Question: Im trying to do a structure like I have in my image below. A list of users with 3 items in each column.
But Im not having sucess doing this.

I have my example here with what Im having:
<URL>
Can you give me a help to understand what is wrong in my code?
This is my html:
'''
<div id="wrapper">
<div id="header">
<div id="left">
<h1>Services</h1>
</div>
<div id="right">
<span>User:</span>
<span>John</span>
<a href="#">(close)</a>
</div>
</div>
<div id="menu">
<ul>
<li><a href="#">Link 1</a></li>
<li><a href="#">Link 2</a></li>
<li><a href="#">Link 3</a></li>
<li><a href="#">Link 4</a></li>
<li><a href="#">Link 5</a></li>
<li><a href="#">Link 6</a></li>
</ul>
</div>
<div id="content">
<h2>User</h2>
<form>
Order by:<select>
<option value="Test" name="test">test</option>
<option value="Test" name="test">test</option>
<option value="Test" name="test">test</option>
</select>
All: <select>
<option value="Test" name="test">test</option>
<option value="Test" name="test">test</option>
<option value="Test" name="test">test</option>
</select>
Status:<select>
<option value="Test" name="test">test</option>
<option value="Test" name="test">test</option>
</select>
<input type="submit" Value="Update"/>
</form>
<div id="lists_container">
<div class="list1">
<ul>
<li><img src="http://placehold.it/50x80"/></li>
<li><a href="#">Link 1</a></li>
<li><a href="#">Link 2</a></li>
<li><a href="#">Link 3</a></li>
<li><a href="#">Link 3</a></li>
</ul>
</div>
<div class="list2">
<ul>
<li><img src="http://placehold.it/50x80"/></li>
<li><a href="#">Link 1</a></li>
<li><a href="#">Link 2</a></li>
<li><a href="#">Link 3</a></li>
<li><a href="#">Link 3</a></li>
</ul>
</div>
<div class="list3">
<ul>
<li><img src="http://placehold.it/50x80"/></li>
<li><a href="#">Link 1</a></li>
<li><a href="#">Link 2</a></li>
<li><a href="#">Link 3</a></li>
<li><a href="#">Link 3</a></li>
</ul>
</div>
</div>
</div>
</div>
'''
And my css:
'''
*{margin:0;padding:0;}
#wrapper{
width:900px; margin:0 auto;
}
#header{
width:100%; float:left;
}
#header #left {
float:left;
}
#header #right {
float:right;
}
#header #right a{
color:#000;
}
#menu{
width:100%; float:left; height:50px; background:#ccc;
}
#menu ul{
list-style:none;
}
#menu ul li {
float:left;line-height:50px;
}
#menu ul li a{
text-decoration:none; color:#000; display:block; margin-right:20px;
}
#menu ul li a:hover{
color:#fff; background:#000;
}
#content {
float:left; width:100%; margin-top:20px;
}
#lists_container{
float:left;width:100%;
}
.list1 ul li img{
float:left; margin-right:10px;
}
.list1 ul li{
list-style:none;
}
.list2{
float:left;
}
.list2 ul li img{
float:left; margin-right:10px;
}
.list2 ul li{
list-style:none;
}
.list2 ul{
list-style:none;
}
.list3 ul{
list-style:none;
}
'''
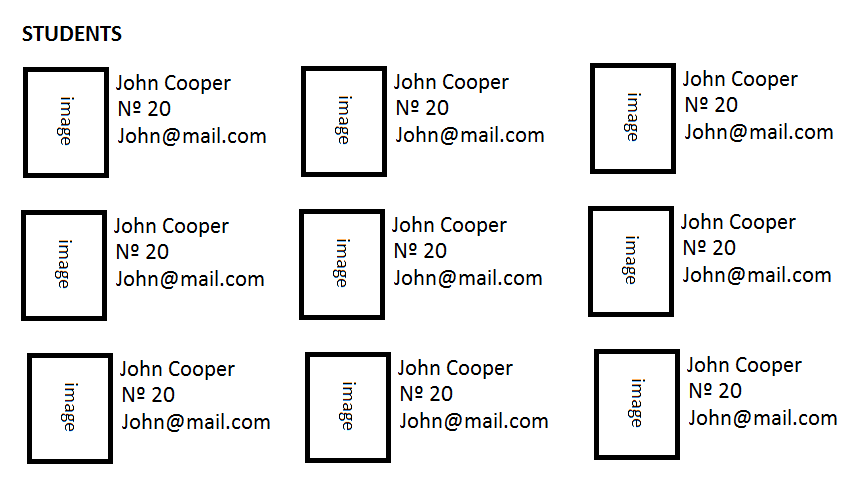
Answer: no time to debug your code, but I'm providing you with a solution that is quite clean in order to display a grid of results.
Check it here:
<URL>
You should just adjust the width of every li element to match your container's width, or if your width is auto, it will be kind of "responsive".
Css:
'''
ul.myList {
list-style:none;
margin:0 0 0 -10px;
padding:0;
}
ul.myList li {
float: left;
width: 200px;
height: 80px;
margin-bottom: 10px;
margin-left: 10px;
overflow: hidden;
background: #eee;
}
ul.myList li img {
float: left;
margin-right: 10px;
}
ul.myList li span {
display:block;
}
'''
Html:
'''
<ul class="myList">
<li>
<img src="http://placehold.it/50x80" />
<span class="name"><a href="#">John Cooper</a></span>
<span class="number">No 20</span>
<span class="email"><a href="#">john@email.com</a></span>
</li>
<li>
<img src="http://placehold.it/50x80" />
<span class="name"><a href="#">John Cooper</a></span>
<span class="number">No 20</span>
<span class="email"><a href="#">john@email.com</a></span>
</li>
<li>
<img src="http://placehold.it/50x80" />
<span class="name"><a href="#">John Cooper</a></span>
<span class="number">No 20</span>
<span class="email"><a href="#">john@email.com</a></span>
</li>
<li>
<img src="http://placehold.it/50x80" />
<span class="name"><a href="#">John Cooper</a></span>
<span class="number">No 20</span>
<span class="email"><a href="#">john@email.com</a></span>
</li>
<li>
<img src="http://placehold.it/50x80" />
<span class="name"><a href="#">John Cooper</a></span>
<span class="number">No 20</span>
<span class="email"><a href="#">john@email.com</a></span>
</li>
<li>
<img src="http://placehold.it/50x80" />
<span class="name"><a href="#">John Cooper</a></span>
<span class="number">No 20</span>
<span class="email"><a href="#">john@email.com</a></span>
</li>
<li>
<img src="http://placehold.it/50x80" />
<span class="name"><a href="#">John Cooper</a></span>
<span class="number">No 20</span>
<span class="email"><a href="#">john@email.com</a></span>
</li>
<li>
<img src="http://placehold.it/50x80" />
<span class="name"><a href="#">John Cooper</a></span>
<span class="number">No 20</span>
<span class="email"><a href="#">john@email.com</a></span>
</li>
<li>
<img src="http://placehold.it/50x80" />
<span class="name"><a href="#">John Cooper</a></span>
<span class="number">No 20</span>
<span class="email"><a href="#">john@email.com</a></span>
</li>
<li>
<img src="http://placehold.it/50x80" />
<span class="name"><a href="#">John Cooper</a></span>
<span class="number">No 20</span>
<span class="email"><a href="#">john@email.com</a></span>
</li>
<li>
<img src="http://placehold.it/50x80" />
<span class="name"><a href="#">John Cooper</a></span>
<span class="number">No 20</span>
<span class="email"><a href="#">john@email.com</a></span>
</li>
<li>
<img src="http://placehold.it/50x80" />
<span class="name"><a href="#">John Cooper</a></span>
<span class="number">No 20</span>
<span class="email"><a href="#">john@email.com</a></span>
</li>
</ul>
'''